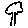
Label: tree